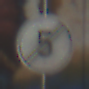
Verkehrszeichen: EndeGeschwindigkeit5
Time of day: MorningAfternoon
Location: Outdoor (Urban)
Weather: PartlyCloudy
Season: NotSpecified
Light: Natural